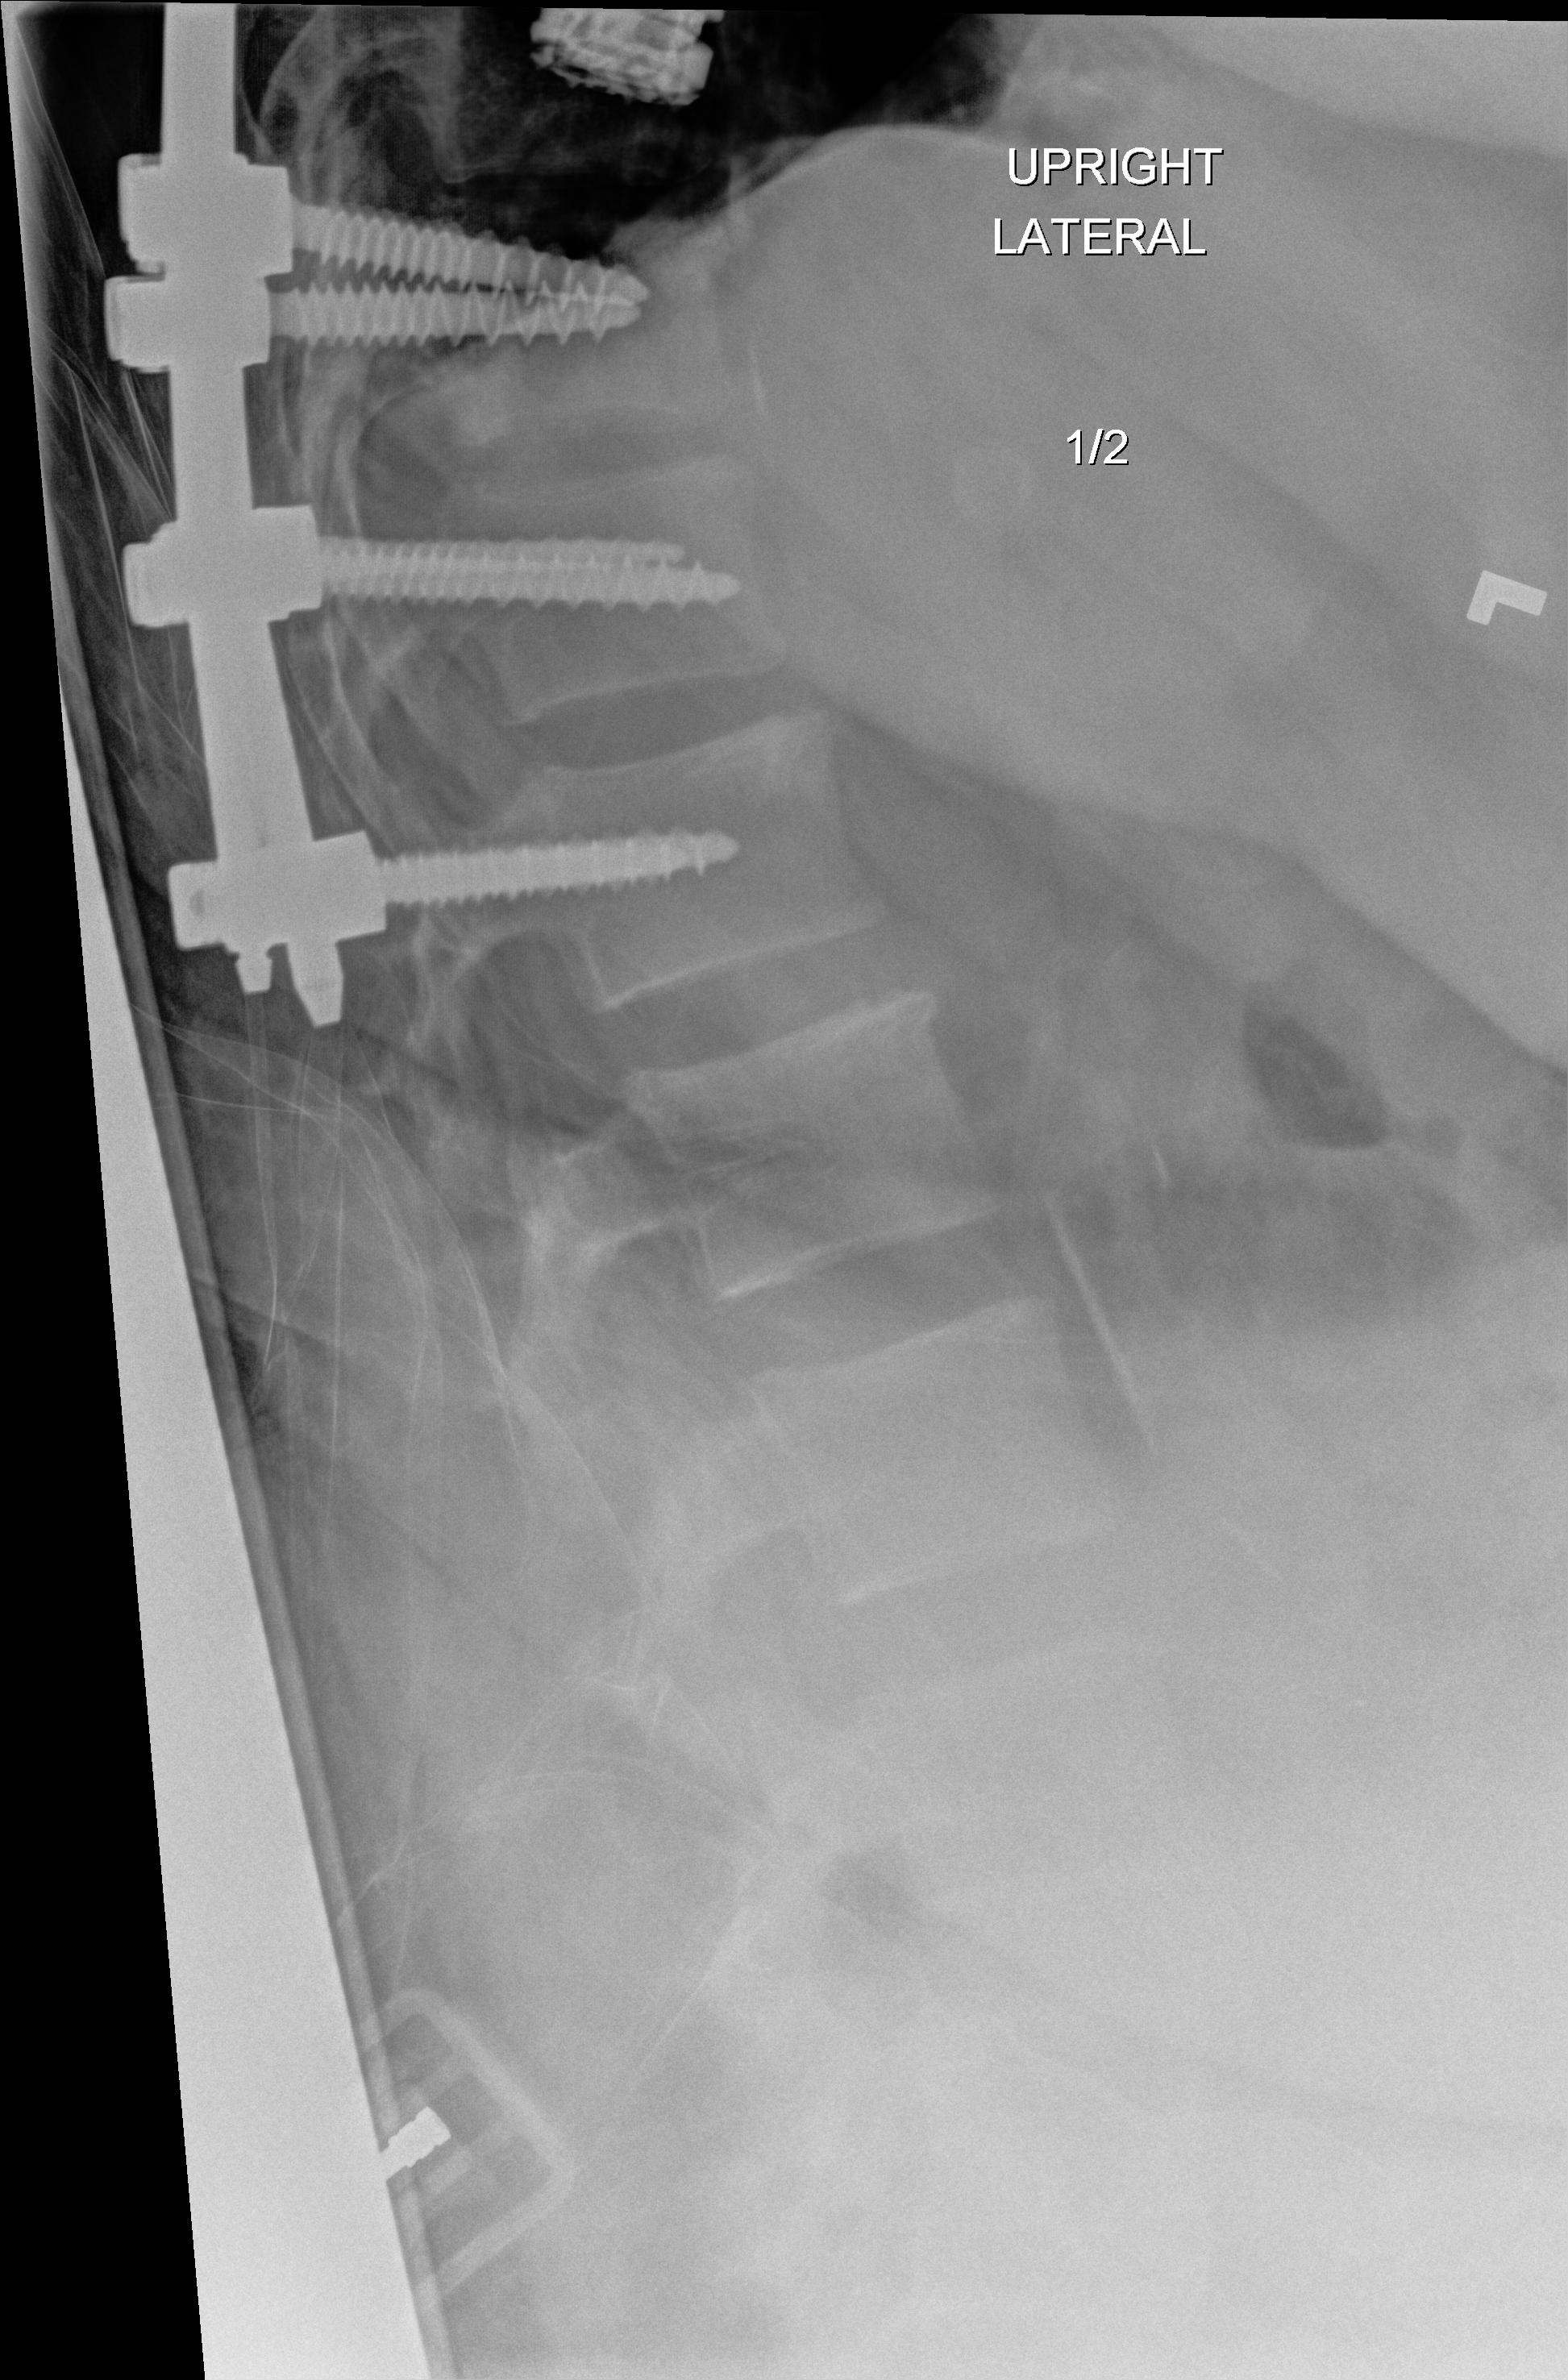
View: LATERAL
Implant manufacturer: medtronic solera